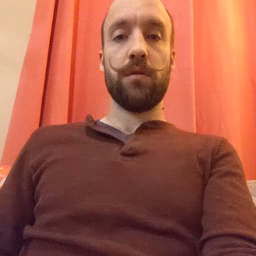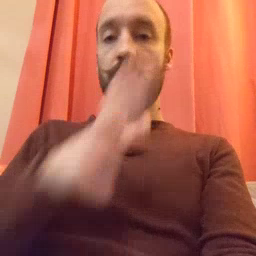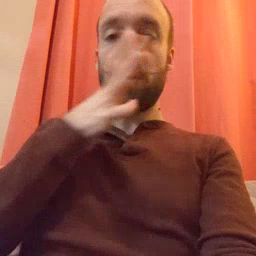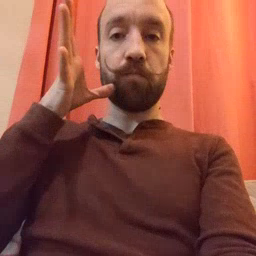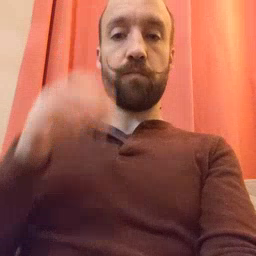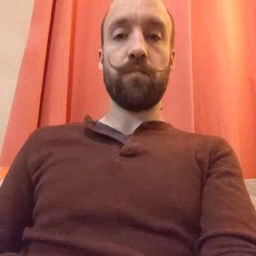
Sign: farm